Field crop: tomato
Growth stage: 2
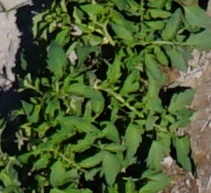
Species: tomato